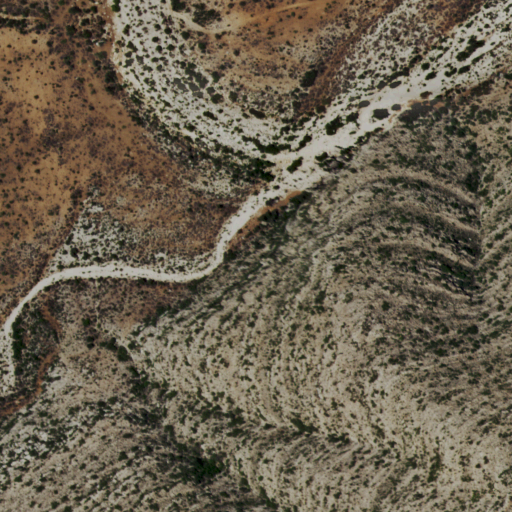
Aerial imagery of valley in New Mexico named Fawn Valley containing shrub and grassland